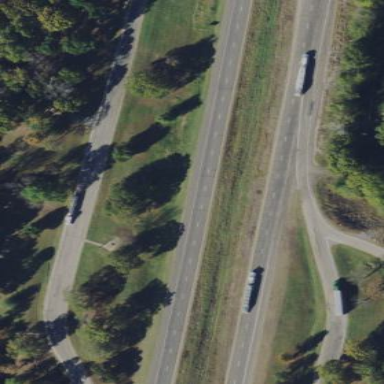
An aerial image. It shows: Rest area along the road with picnic tables.